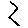
Label: zigzag